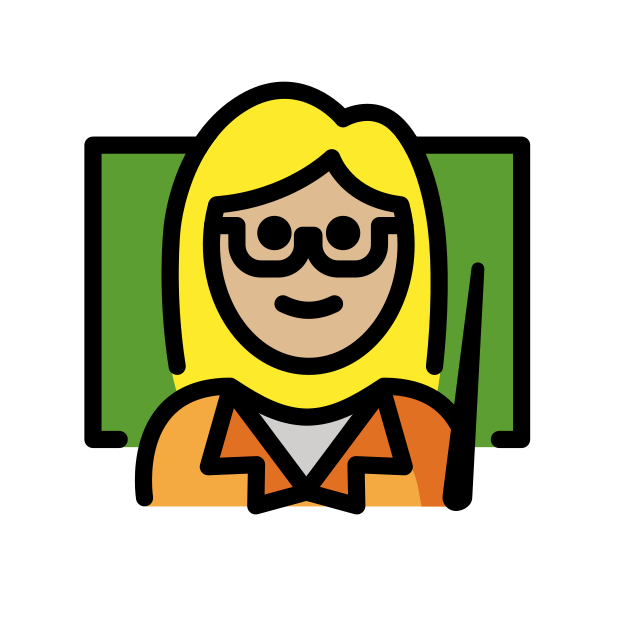
woman teacher: medium-light skin tone